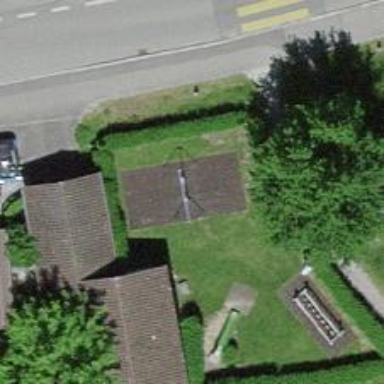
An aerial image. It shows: Playground featuring swings.